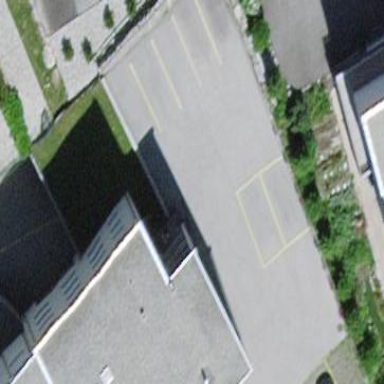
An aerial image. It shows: Parking area.